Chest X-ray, AP view. Patient: 42 years old, sex F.
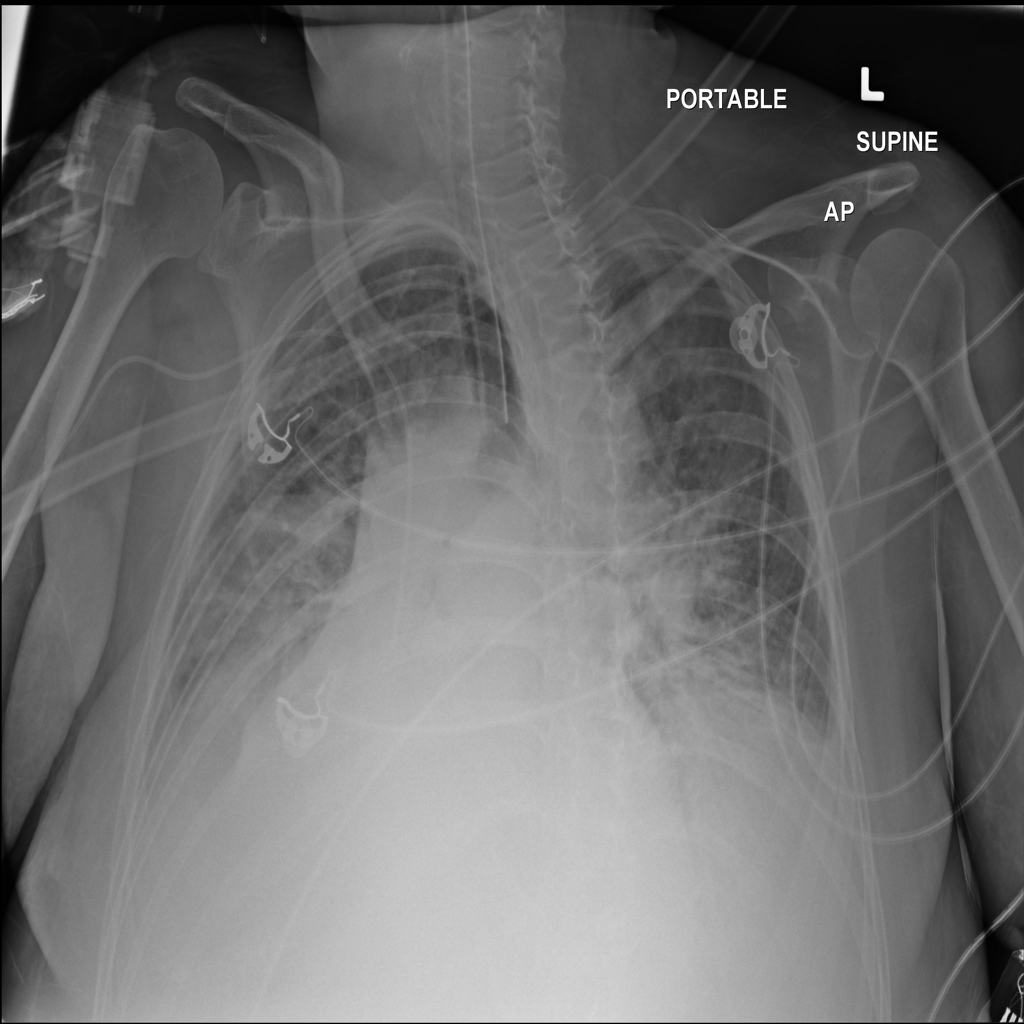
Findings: No Finding